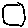
Label: hexagon